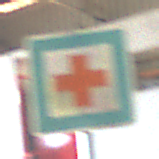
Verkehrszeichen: ErsteHilfe
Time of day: Midday
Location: Indoor (Urban)
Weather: NotSpecified
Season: NotSpecified
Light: Natural